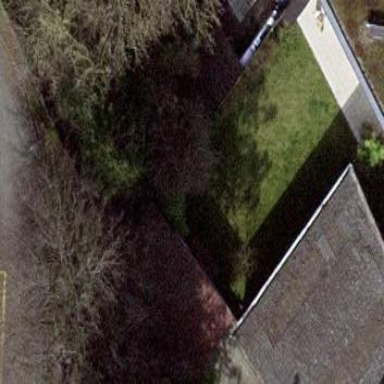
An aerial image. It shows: Shed building.